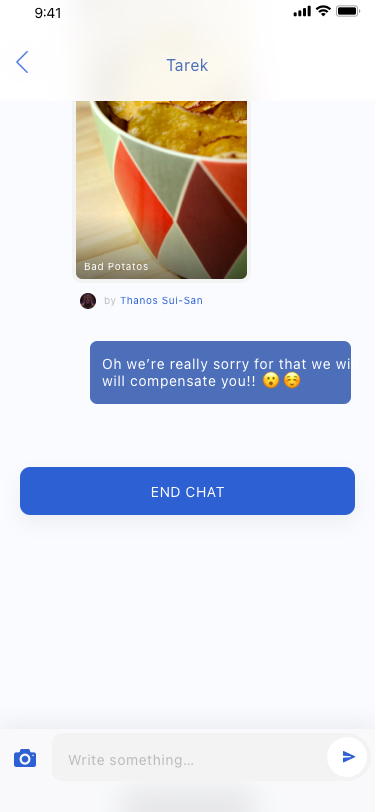
Text in this UI design:
Bad Potatos
by Thanos Sui-San
Oh we’re really sorry for that we will
will compensate you!! 😮☺️
End Chat
Tarek